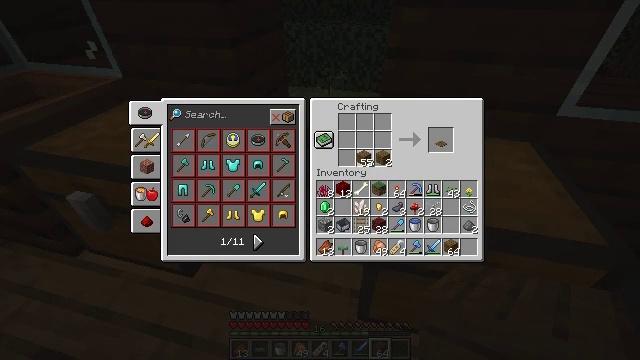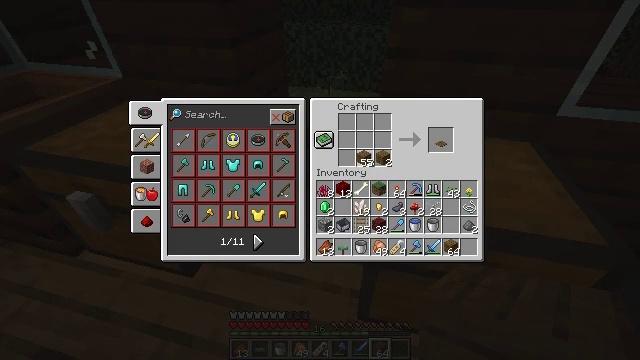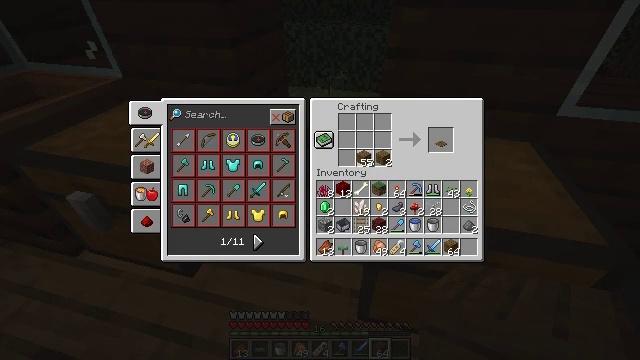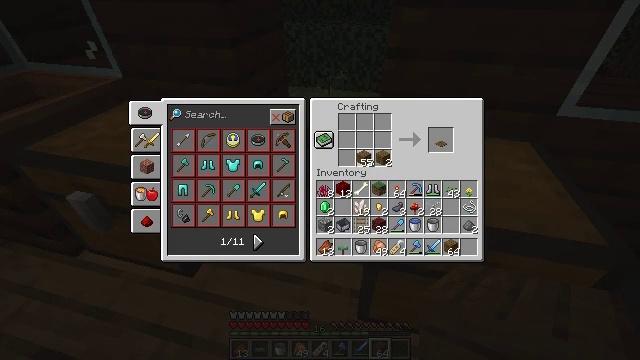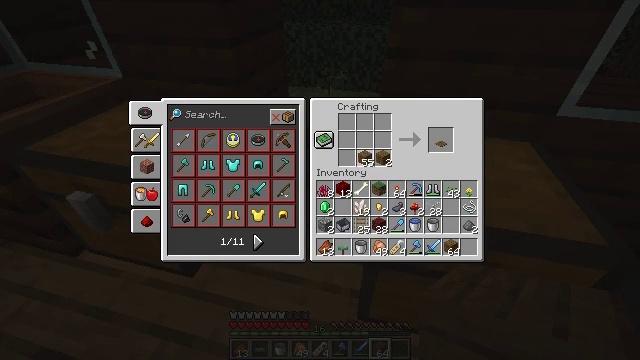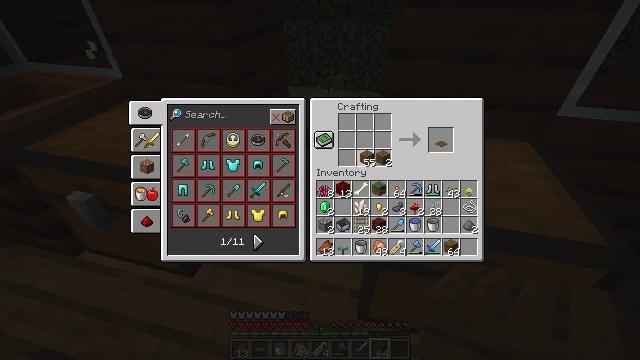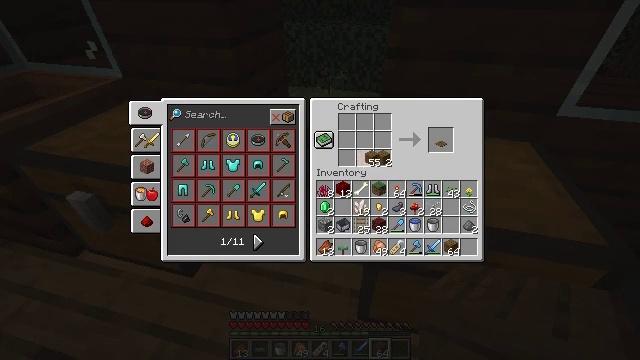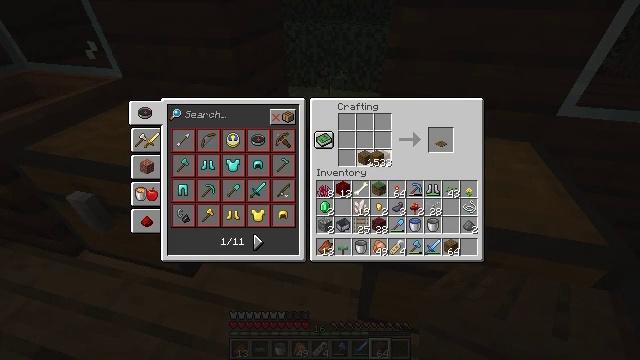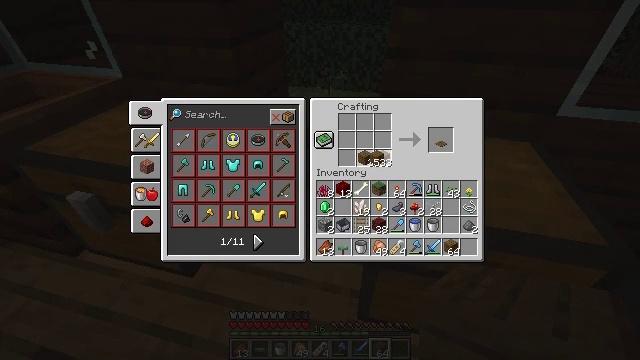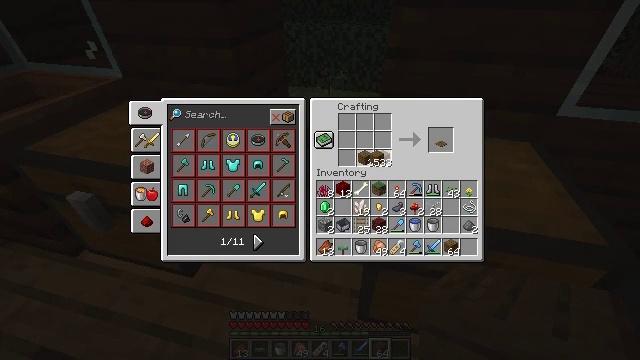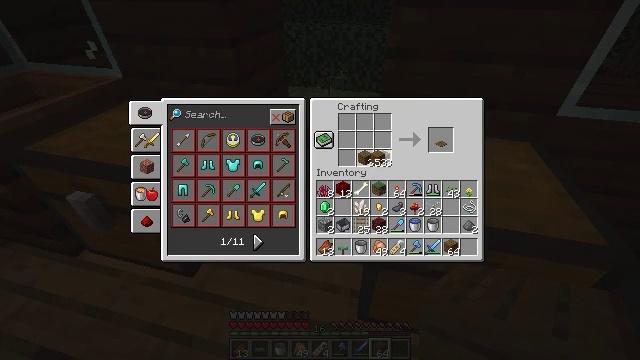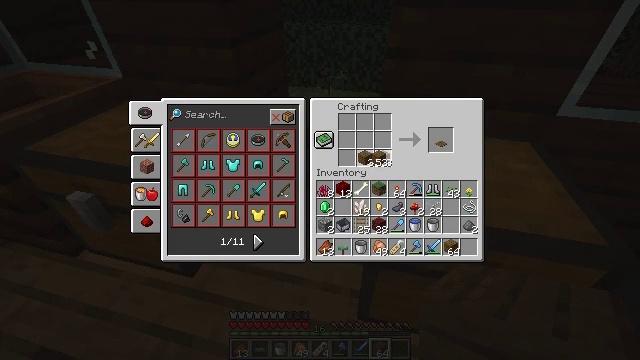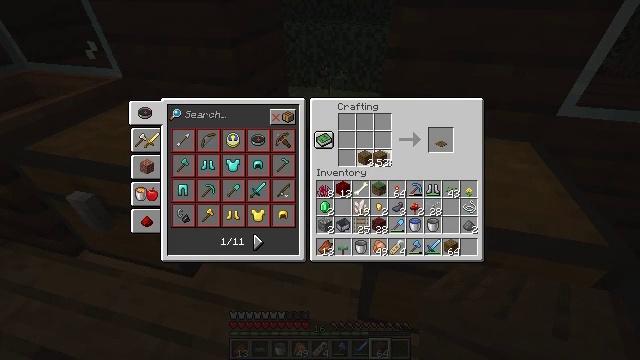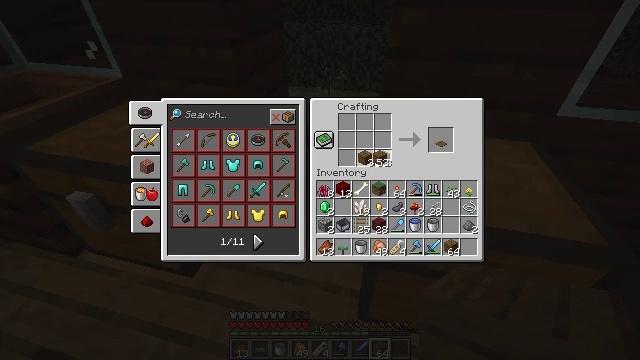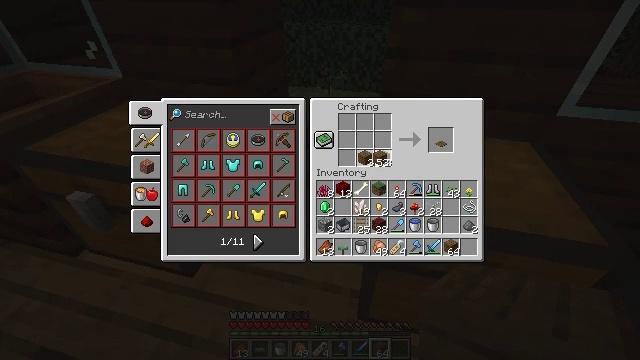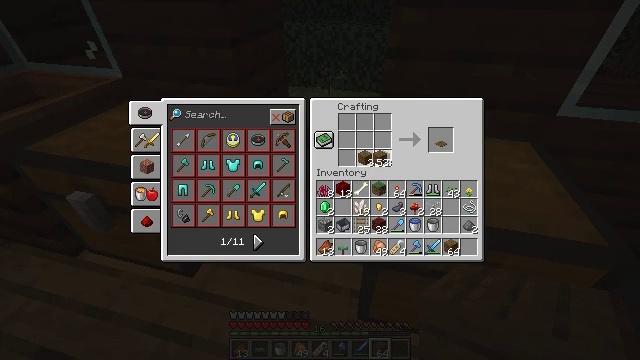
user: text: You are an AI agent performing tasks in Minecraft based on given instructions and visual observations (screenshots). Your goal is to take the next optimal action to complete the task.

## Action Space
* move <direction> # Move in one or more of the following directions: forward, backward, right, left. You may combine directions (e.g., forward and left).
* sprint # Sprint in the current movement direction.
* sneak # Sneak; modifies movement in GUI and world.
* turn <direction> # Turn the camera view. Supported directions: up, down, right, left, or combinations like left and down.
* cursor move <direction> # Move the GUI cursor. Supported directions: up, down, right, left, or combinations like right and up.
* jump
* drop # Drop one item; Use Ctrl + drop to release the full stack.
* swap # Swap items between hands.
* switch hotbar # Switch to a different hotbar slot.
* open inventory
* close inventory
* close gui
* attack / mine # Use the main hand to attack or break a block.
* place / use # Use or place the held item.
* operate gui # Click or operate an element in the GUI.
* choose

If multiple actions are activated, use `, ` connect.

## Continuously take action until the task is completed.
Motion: motion action
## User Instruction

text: Craft a spruce pressure plate using the crafting table.
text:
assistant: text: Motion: choose
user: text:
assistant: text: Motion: choose
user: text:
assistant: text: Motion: choose
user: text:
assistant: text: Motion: choose
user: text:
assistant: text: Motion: choose
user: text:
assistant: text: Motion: choose
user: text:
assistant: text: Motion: choose
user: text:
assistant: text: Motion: choose
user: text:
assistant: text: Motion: choose
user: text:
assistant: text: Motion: choose
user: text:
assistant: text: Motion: choose
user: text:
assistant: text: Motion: choose
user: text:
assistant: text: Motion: choose
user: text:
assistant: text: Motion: choose
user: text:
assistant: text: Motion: choose
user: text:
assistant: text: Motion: choose
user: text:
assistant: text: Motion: no_op
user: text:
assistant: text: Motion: no_op
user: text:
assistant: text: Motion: cursor move left
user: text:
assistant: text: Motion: cursor move left
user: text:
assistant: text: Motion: no_op
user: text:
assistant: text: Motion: no_op
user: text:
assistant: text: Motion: no_op
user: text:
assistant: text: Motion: no_op
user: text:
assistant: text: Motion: no_op
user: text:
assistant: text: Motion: no_op
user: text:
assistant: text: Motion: no_op
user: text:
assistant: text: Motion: no_op
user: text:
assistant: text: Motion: no_op
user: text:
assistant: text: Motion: no_op